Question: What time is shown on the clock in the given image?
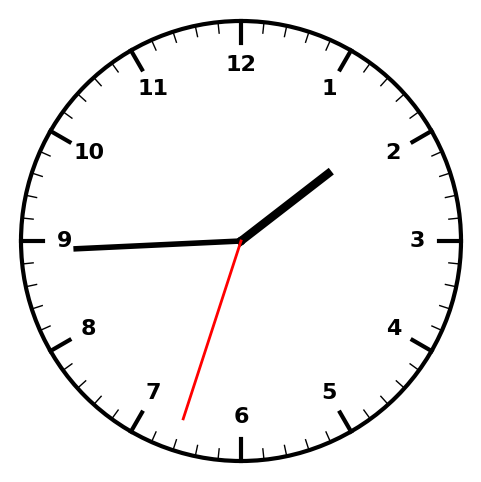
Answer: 01:44:33